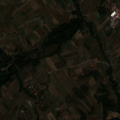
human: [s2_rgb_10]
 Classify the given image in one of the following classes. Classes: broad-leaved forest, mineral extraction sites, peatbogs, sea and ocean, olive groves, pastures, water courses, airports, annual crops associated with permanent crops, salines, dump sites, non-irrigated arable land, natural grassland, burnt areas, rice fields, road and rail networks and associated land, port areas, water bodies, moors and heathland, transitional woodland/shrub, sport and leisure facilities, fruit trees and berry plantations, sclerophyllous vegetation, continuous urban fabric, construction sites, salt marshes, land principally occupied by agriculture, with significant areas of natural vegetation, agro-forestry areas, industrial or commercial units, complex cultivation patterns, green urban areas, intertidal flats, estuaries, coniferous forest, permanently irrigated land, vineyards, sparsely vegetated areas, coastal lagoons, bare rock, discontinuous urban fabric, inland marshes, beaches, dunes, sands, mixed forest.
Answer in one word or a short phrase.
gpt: discontinuous urban fabric, non-irrigated arable land, complex cultivation patterns, land principally occupied by agriculture, with significant areas of natural vegetation, transitional woodland/shrub